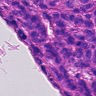
Metastatic tissue present: yes